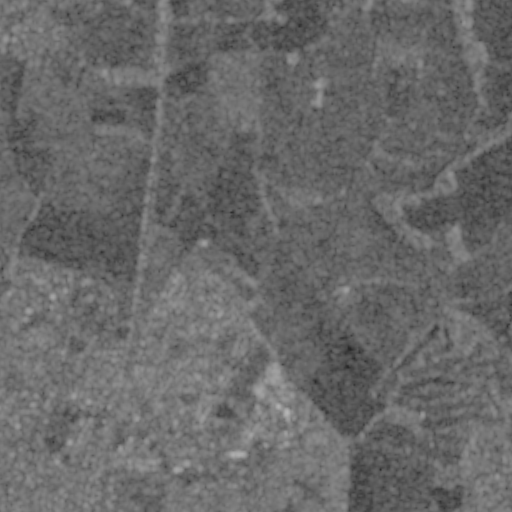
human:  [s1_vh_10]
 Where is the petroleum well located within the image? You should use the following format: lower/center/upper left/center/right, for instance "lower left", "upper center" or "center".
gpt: The petroleum well is located in the lower center of the image.
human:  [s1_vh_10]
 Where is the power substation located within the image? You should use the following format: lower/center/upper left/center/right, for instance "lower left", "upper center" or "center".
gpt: The power substation is located in the lower center of the image.
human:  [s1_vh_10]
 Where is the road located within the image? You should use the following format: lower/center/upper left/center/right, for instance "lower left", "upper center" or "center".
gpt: There is no road in the image.

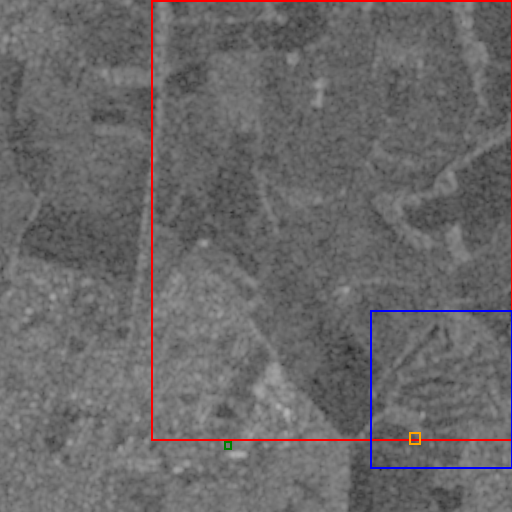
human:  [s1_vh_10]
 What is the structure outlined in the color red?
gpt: The structure outlined in red is a crop field.
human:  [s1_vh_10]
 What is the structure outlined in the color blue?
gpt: The structure outlined in blue is a park.
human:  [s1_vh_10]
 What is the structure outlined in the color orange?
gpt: The structure outlined in orange is a parking lot.
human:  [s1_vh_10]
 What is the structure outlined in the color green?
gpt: The structure outlined in green is a power substation.
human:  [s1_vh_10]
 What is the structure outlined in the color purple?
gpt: There is no purple outline.